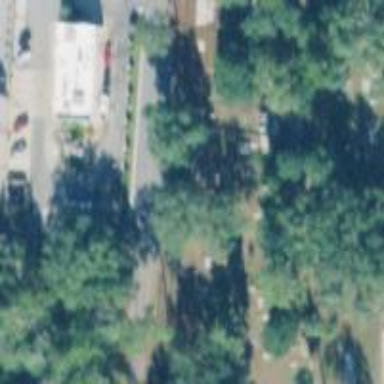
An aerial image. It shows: Cemetery.